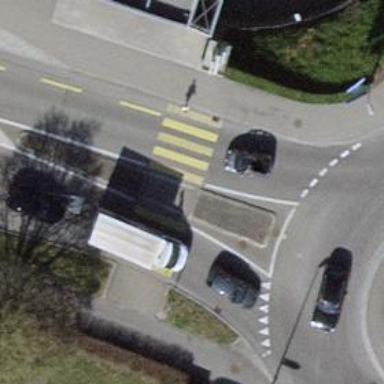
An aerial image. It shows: Uncontrolled zebra crossing on the road.